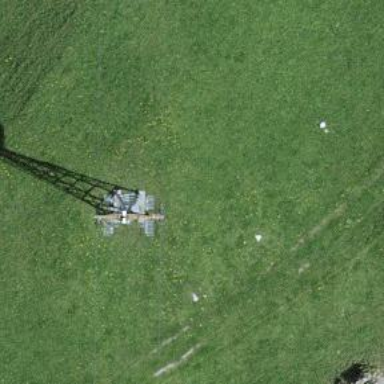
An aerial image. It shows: Pylon for aerialway.